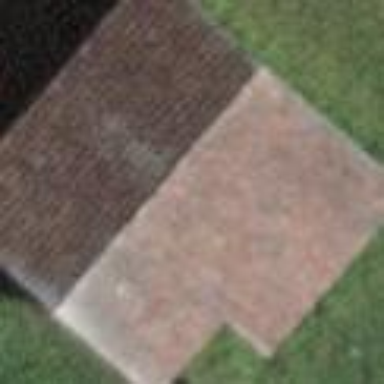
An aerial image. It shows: Rural barn.